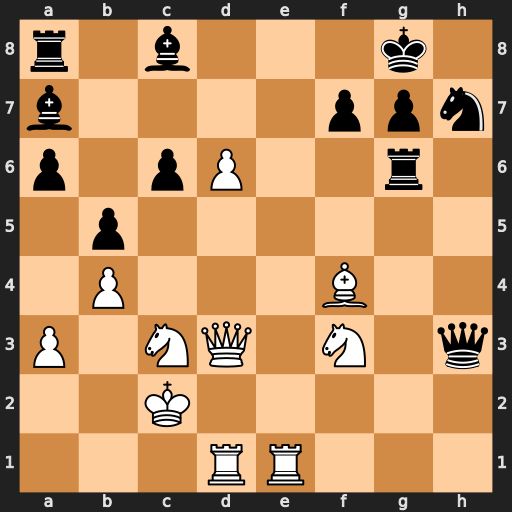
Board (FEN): r1b3k1/b4ppn/p1pP2r1/1p6/1P3B2/P1NQ1N1q/2K5/3RR3
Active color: w
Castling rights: -
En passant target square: -
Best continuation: Re8+ Nf8 d7 Bxd7 Rxa8 Bf5 Ne4